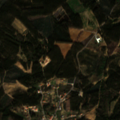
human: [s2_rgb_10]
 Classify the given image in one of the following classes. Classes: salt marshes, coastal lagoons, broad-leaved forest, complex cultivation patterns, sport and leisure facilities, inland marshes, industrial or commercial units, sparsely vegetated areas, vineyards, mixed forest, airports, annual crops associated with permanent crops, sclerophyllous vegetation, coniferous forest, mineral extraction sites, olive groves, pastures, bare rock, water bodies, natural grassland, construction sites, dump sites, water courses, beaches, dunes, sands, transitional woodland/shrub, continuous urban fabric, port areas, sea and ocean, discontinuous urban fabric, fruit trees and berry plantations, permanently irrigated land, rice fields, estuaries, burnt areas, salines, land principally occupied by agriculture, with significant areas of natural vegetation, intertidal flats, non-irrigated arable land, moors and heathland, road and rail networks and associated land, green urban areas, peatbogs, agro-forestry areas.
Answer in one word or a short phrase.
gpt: discontinuous urban fabric, olive groves, land principally occupied by agriculture, with significant areas of natural vegetation, broad-leaved forest, transitional woodland/shrub